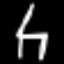
Label: chair